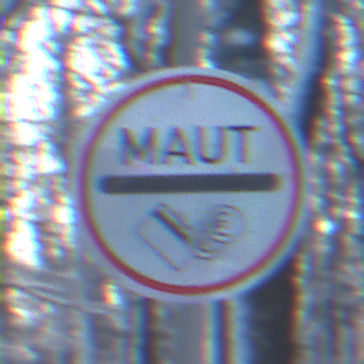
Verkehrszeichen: MautflichtigeStrecke
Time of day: MorningAfternoon
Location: Outdoor (Nature)
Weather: Clear
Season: Winter
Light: Natural